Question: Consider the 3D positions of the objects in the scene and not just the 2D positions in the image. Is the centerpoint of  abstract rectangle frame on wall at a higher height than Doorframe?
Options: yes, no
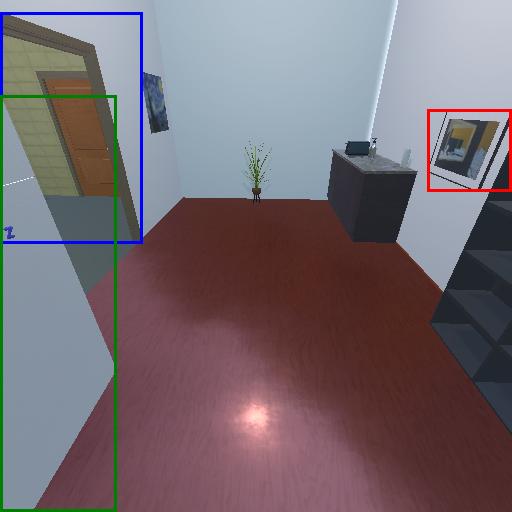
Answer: yes